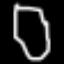
Label: octagon